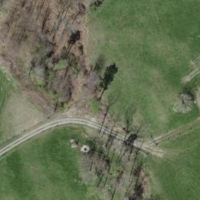
EUNIS habitat code: 44
Species observed at this site:
Melittis melissophyllum